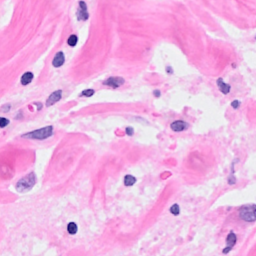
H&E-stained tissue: Breast